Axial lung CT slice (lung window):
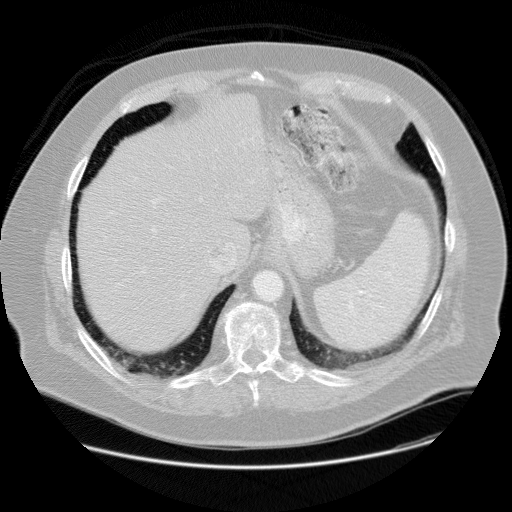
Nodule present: no